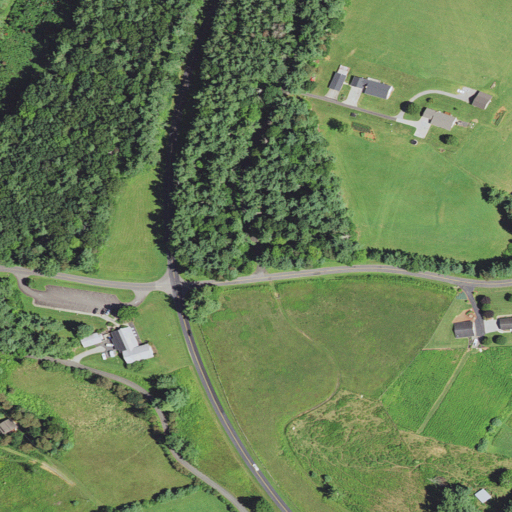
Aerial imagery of gap in North Carolina named Miller Gap containing open development, pasture, mixed forest, evergreen forest, low intensity development, and deciduous forest